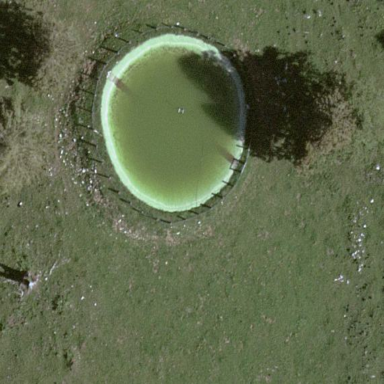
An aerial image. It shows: Water reservoir of the type water storage.